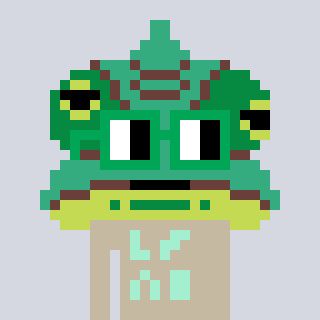
a pixel art character with square green glasses, a chameleon-shaped head and a bege-colored body on a cool background